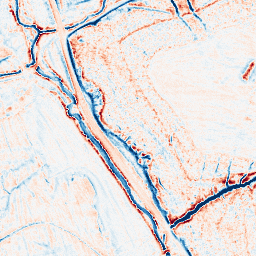
Category: edge_preserving
Decomposition family: anisotropic_diffusion
Decomposition parameters: iterations: 50
kappa: 100
gamma: 0.05
Upsampling method: sinc_hamming
Upsampling parameters: scale: 4
kernel_size: 16
Upsampling scale: 4